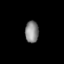
Tissue: lung
Cell type: Epithelial cells
Senescence score: 0.1559
Nuclear area (px): 283
Mean DAPI intensity: 137.544